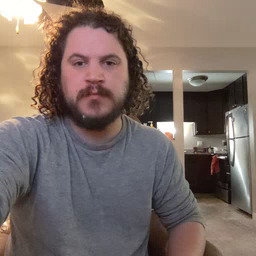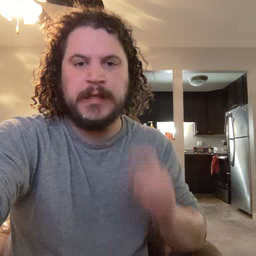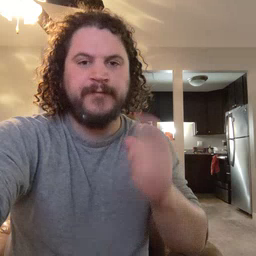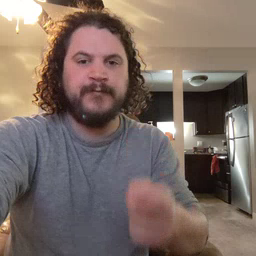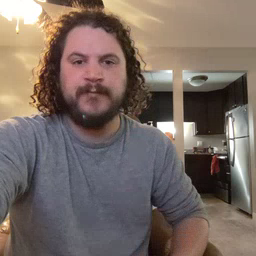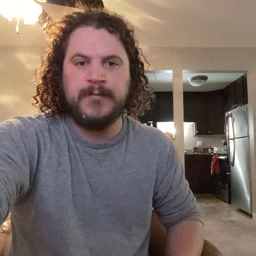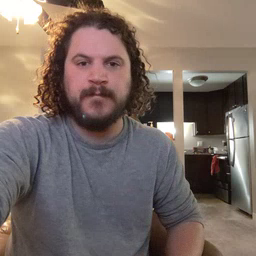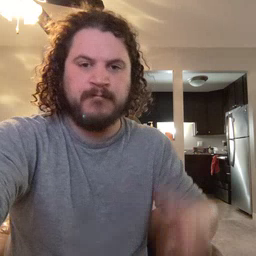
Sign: gift